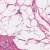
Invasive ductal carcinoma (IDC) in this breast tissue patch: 0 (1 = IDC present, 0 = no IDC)